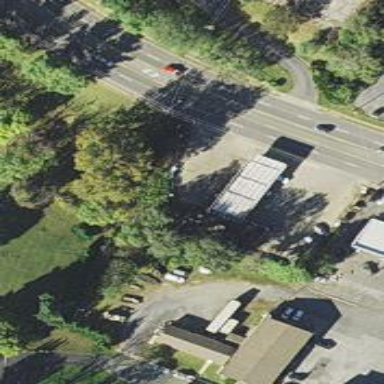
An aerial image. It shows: Convenience shop.